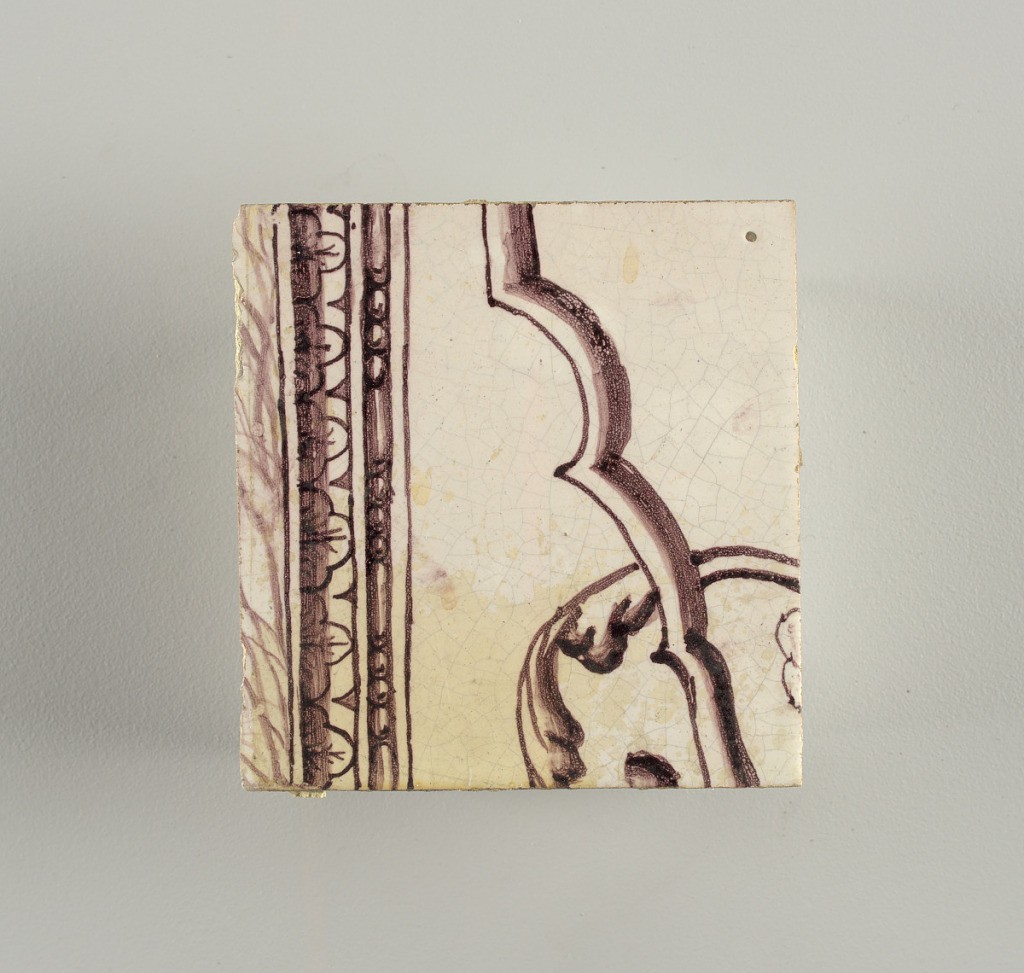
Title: Panel
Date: ca. 1725
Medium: Tin-glazed earthenware, underglaze manganese decoration
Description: Tile from upright rectangular panel of tiles; dark purple (manganese) on white ground showing arched framework; oval cartouche bearing double monogram (probably Lubert Adolf Torck), supported by pair of nude amors; pair of small amors holding crown above, borne by pair of female terms; surrounded by leafscrolls and foliations, with pair of flower-filled urns; top center, lunetted amor's head pendented with rosetted lattice cartouche.

To be used in Rozendaal Castel. Intended to be viewed inset into a wall- indicated by the inclusion of a trompe-l'oeil marbleized edge that surrounds three sides of the panel.